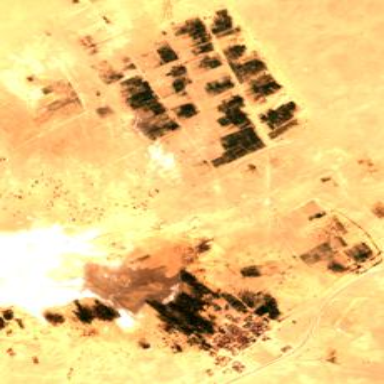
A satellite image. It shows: Orchard filled with date palms.